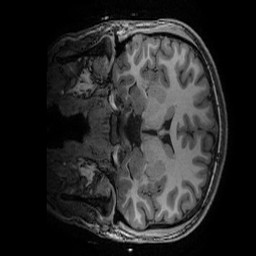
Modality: T1w
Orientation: coronal